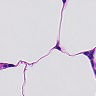
Metastatic tissue present: no